Question: I would like to store information in the Google Cloud Datastore that is available in GAE.
I have JSON like the following:
'''
{ "users": [
"ABC123",
"XYZ987",
"ZHI663"
]
}
'''
I am looking to store this in the data store but can't work out how. I can't use 'Text String' as it's limited to 500 characters and I need to be able to have many users.
I see in the documentation <URL> that there is a 'List' type which sounds exactly like what I need however this option does not show when I am creating an entity in the developers console. See image here:

If you can only use the 'List' type using the API can anyone show me an example of doing this in PHP?
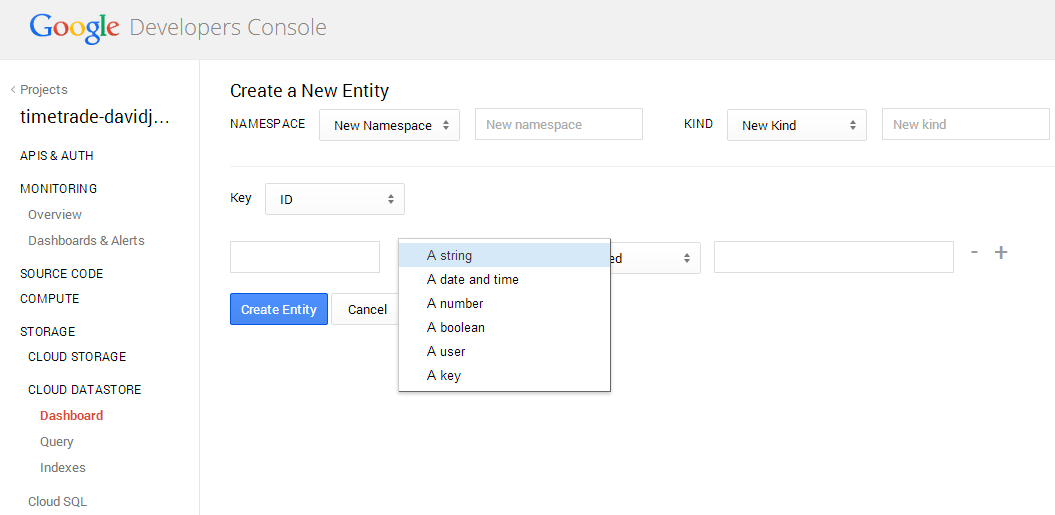
Answer: GAE wont lets us modify complex things like 'List' and 'Text'.
Let me briefly explain, 'Text' or 'List' or 'Set' or 'Map'.
> Text : 'com.google.appengine.api.datastore.Text'
1. We can store upto 20k characters for a text field.
2. It wont be indexed.
3. We cannot modify it in the datastore view.
List or Set
1. We can store as many entries into it as we want.
2. Elements in this will result in complex index i.e. elements will form combination among themselves and hence GAE will index each combination.
3. We can un-index it by having definition as un-index.
4. We cannot modify in GAE datastore view.
Map'''
1.Though GAE wont allow Map, we can serialize it and store as blob.
2. Limited to 1MB
3. We cannot view or modify it in the GAE datastore view.
'''
Of the three, only 'List or Set' is indexed. So if you want to make a query to check whether the json contains the user or not, you should use 'List or Set.'
If you use other two, you need to fetch it, then check whether the user is there or not.
All three has its own advantages and disadvantages. So its up to you to decide which one you are going to use for your need.
If you want to use it while user logs in, then List or Set is the opt one as it can be easily queried because all the entries are pre indexed.